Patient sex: M
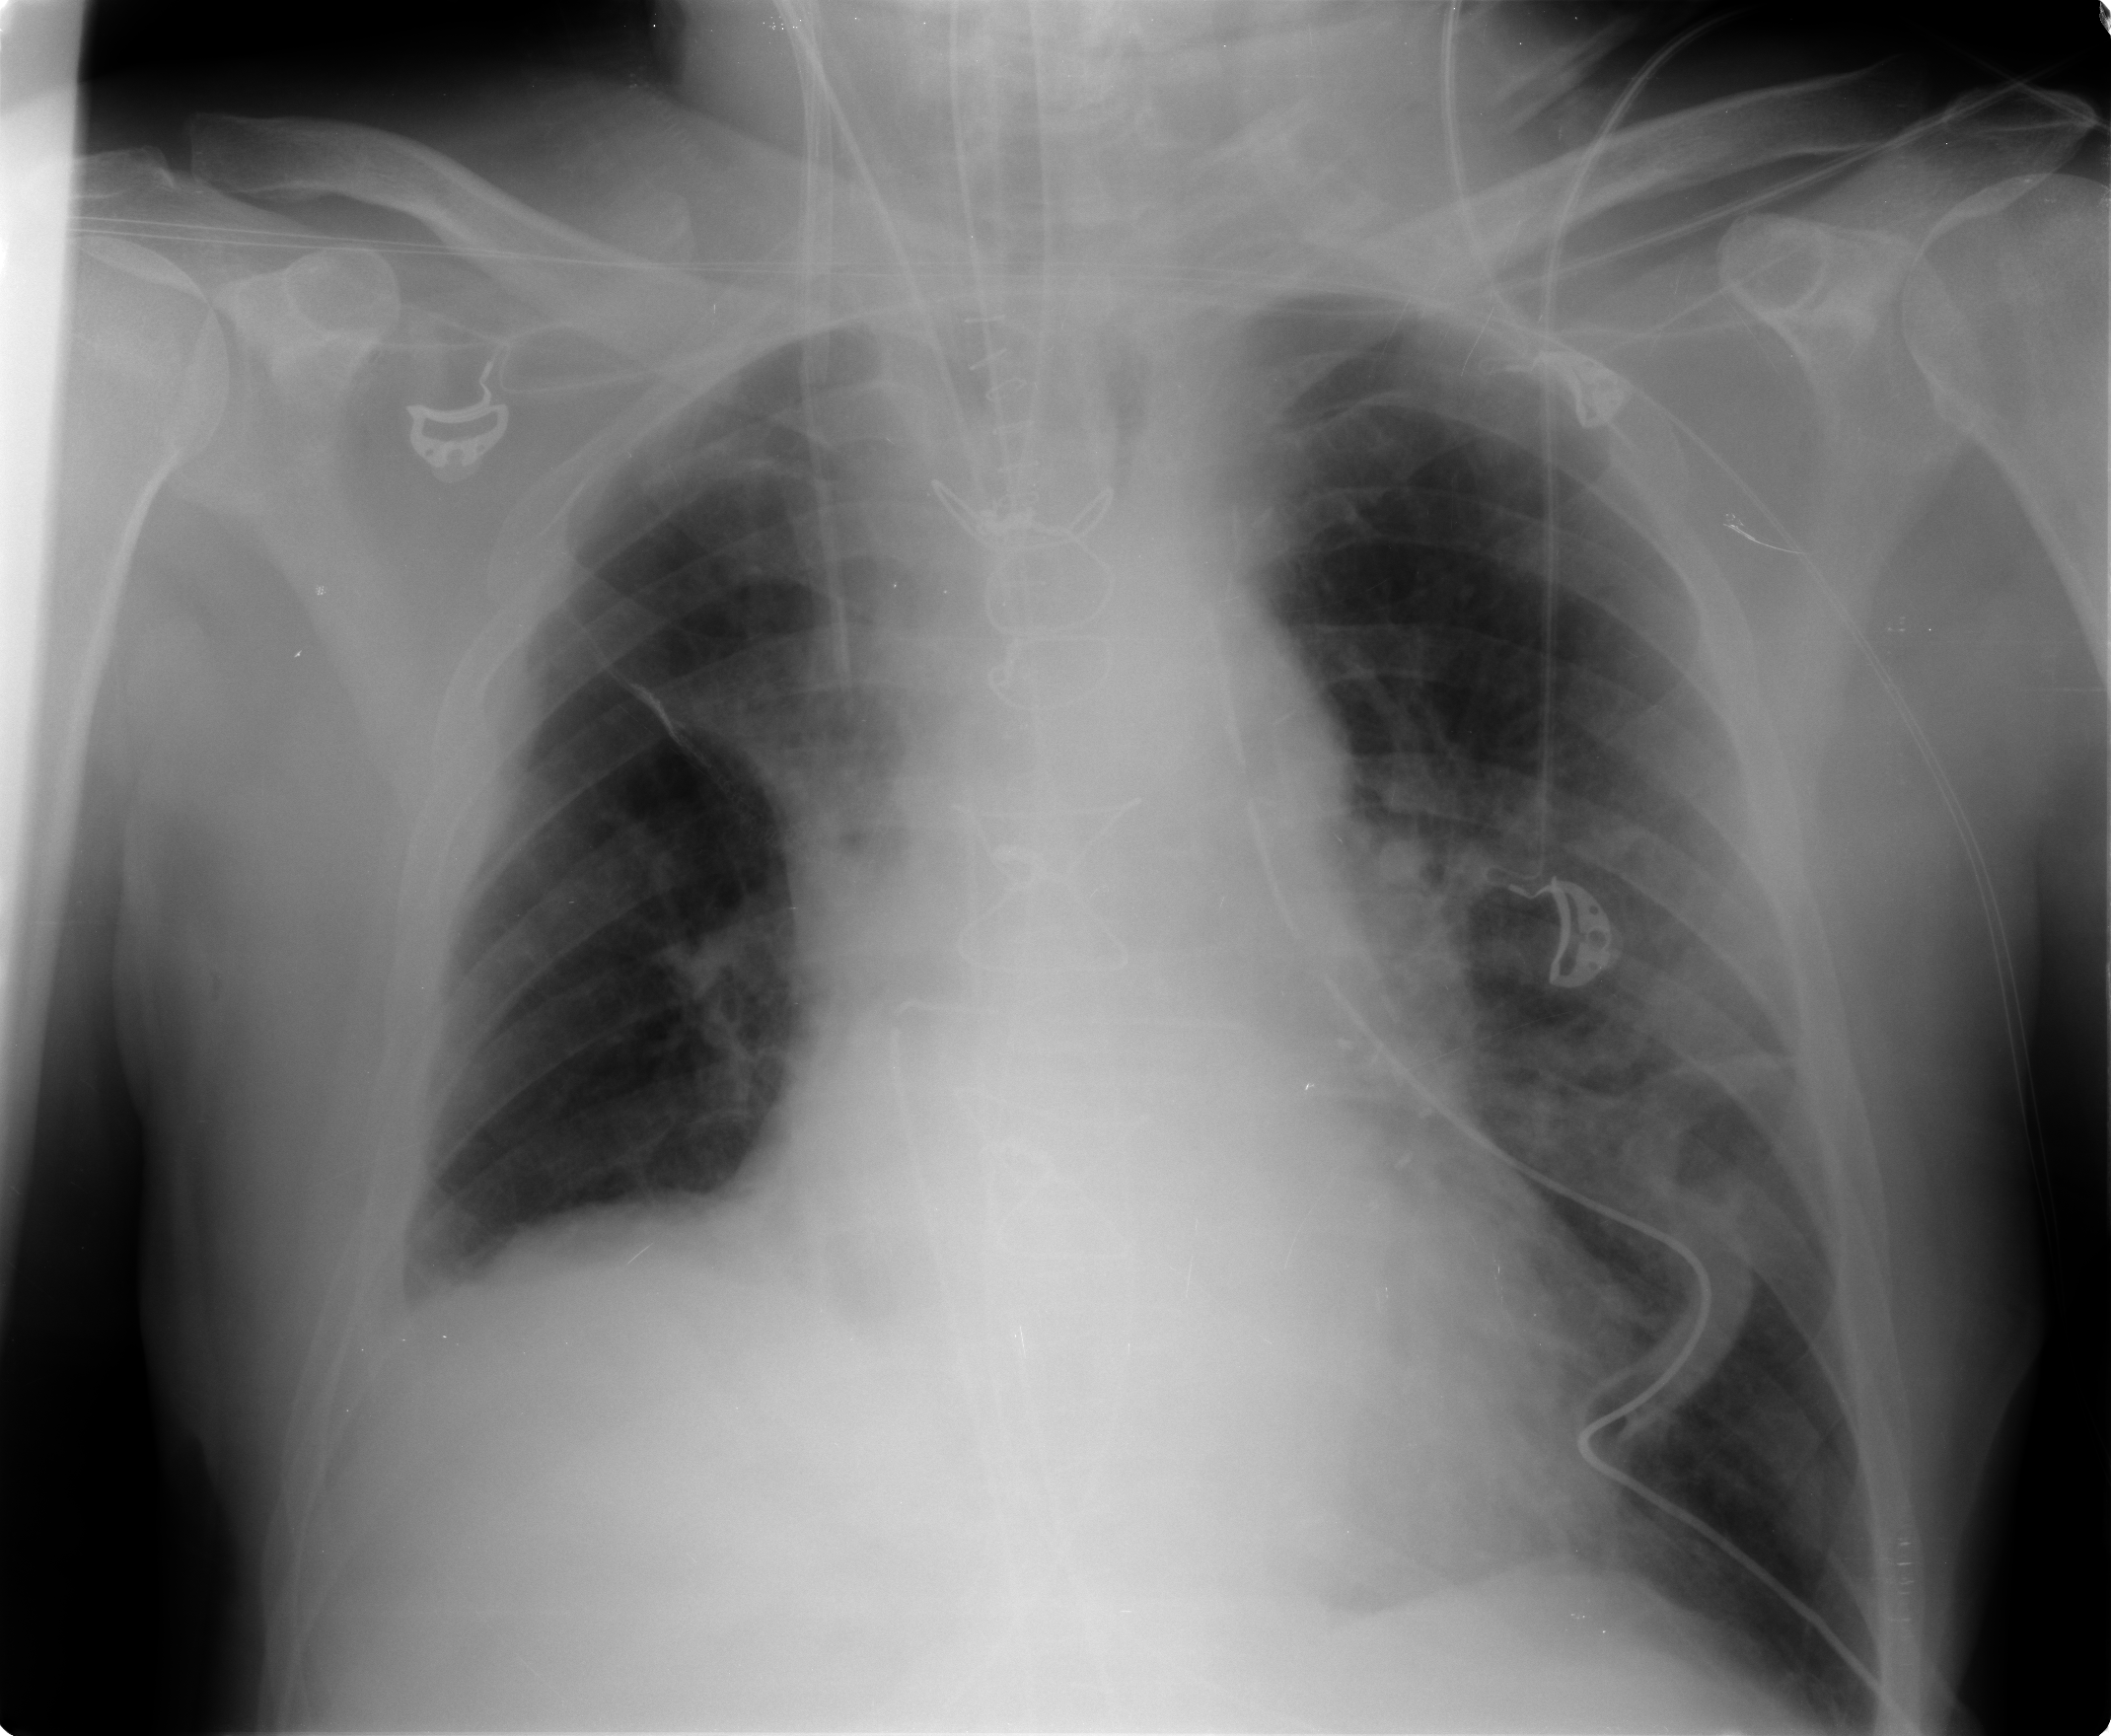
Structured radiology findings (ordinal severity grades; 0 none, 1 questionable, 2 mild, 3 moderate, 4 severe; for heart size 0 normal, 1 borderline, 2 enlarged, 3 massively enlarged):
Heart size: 2
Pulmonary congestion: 0
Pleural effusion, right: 1
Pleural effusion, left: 0
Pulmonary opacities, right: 0
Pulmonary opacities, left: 0
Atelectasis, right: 1
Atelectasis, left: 1